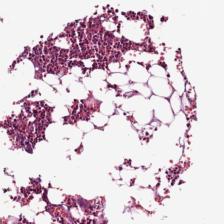
Label: Non-Tumor